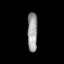
Tissue: prostate
Cell type: Myeloid cells
Senescence score: 0.6927
Nuclear area (px): 384
Mean DAPI intensity: 156.315